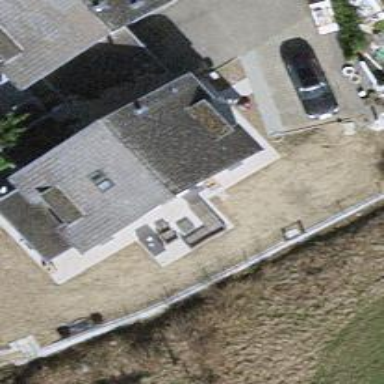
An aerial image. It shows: Building with tiled roof.